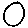
Label: circle